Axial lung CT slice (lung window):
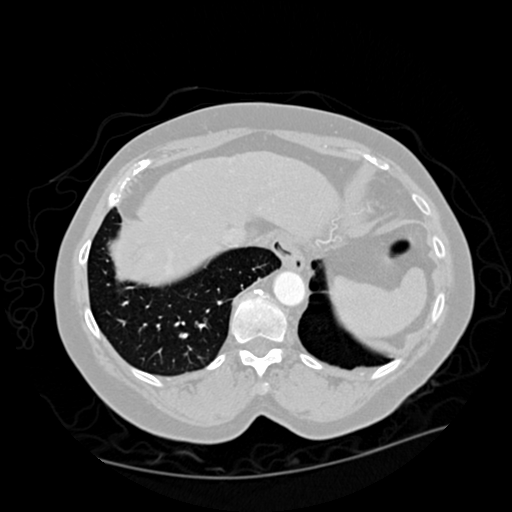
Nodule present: no